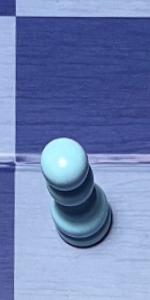
Label: Pawn_White